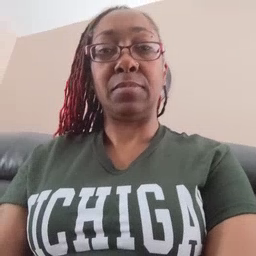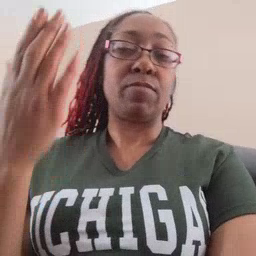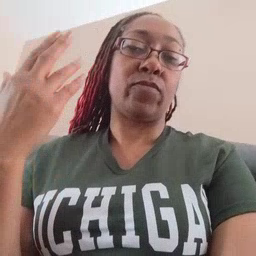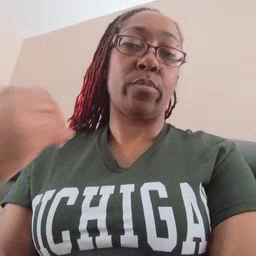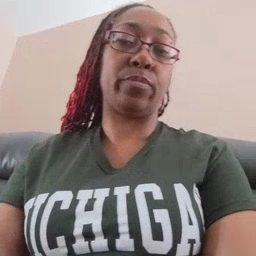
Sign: before